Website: crate-barrel
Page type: billing-address
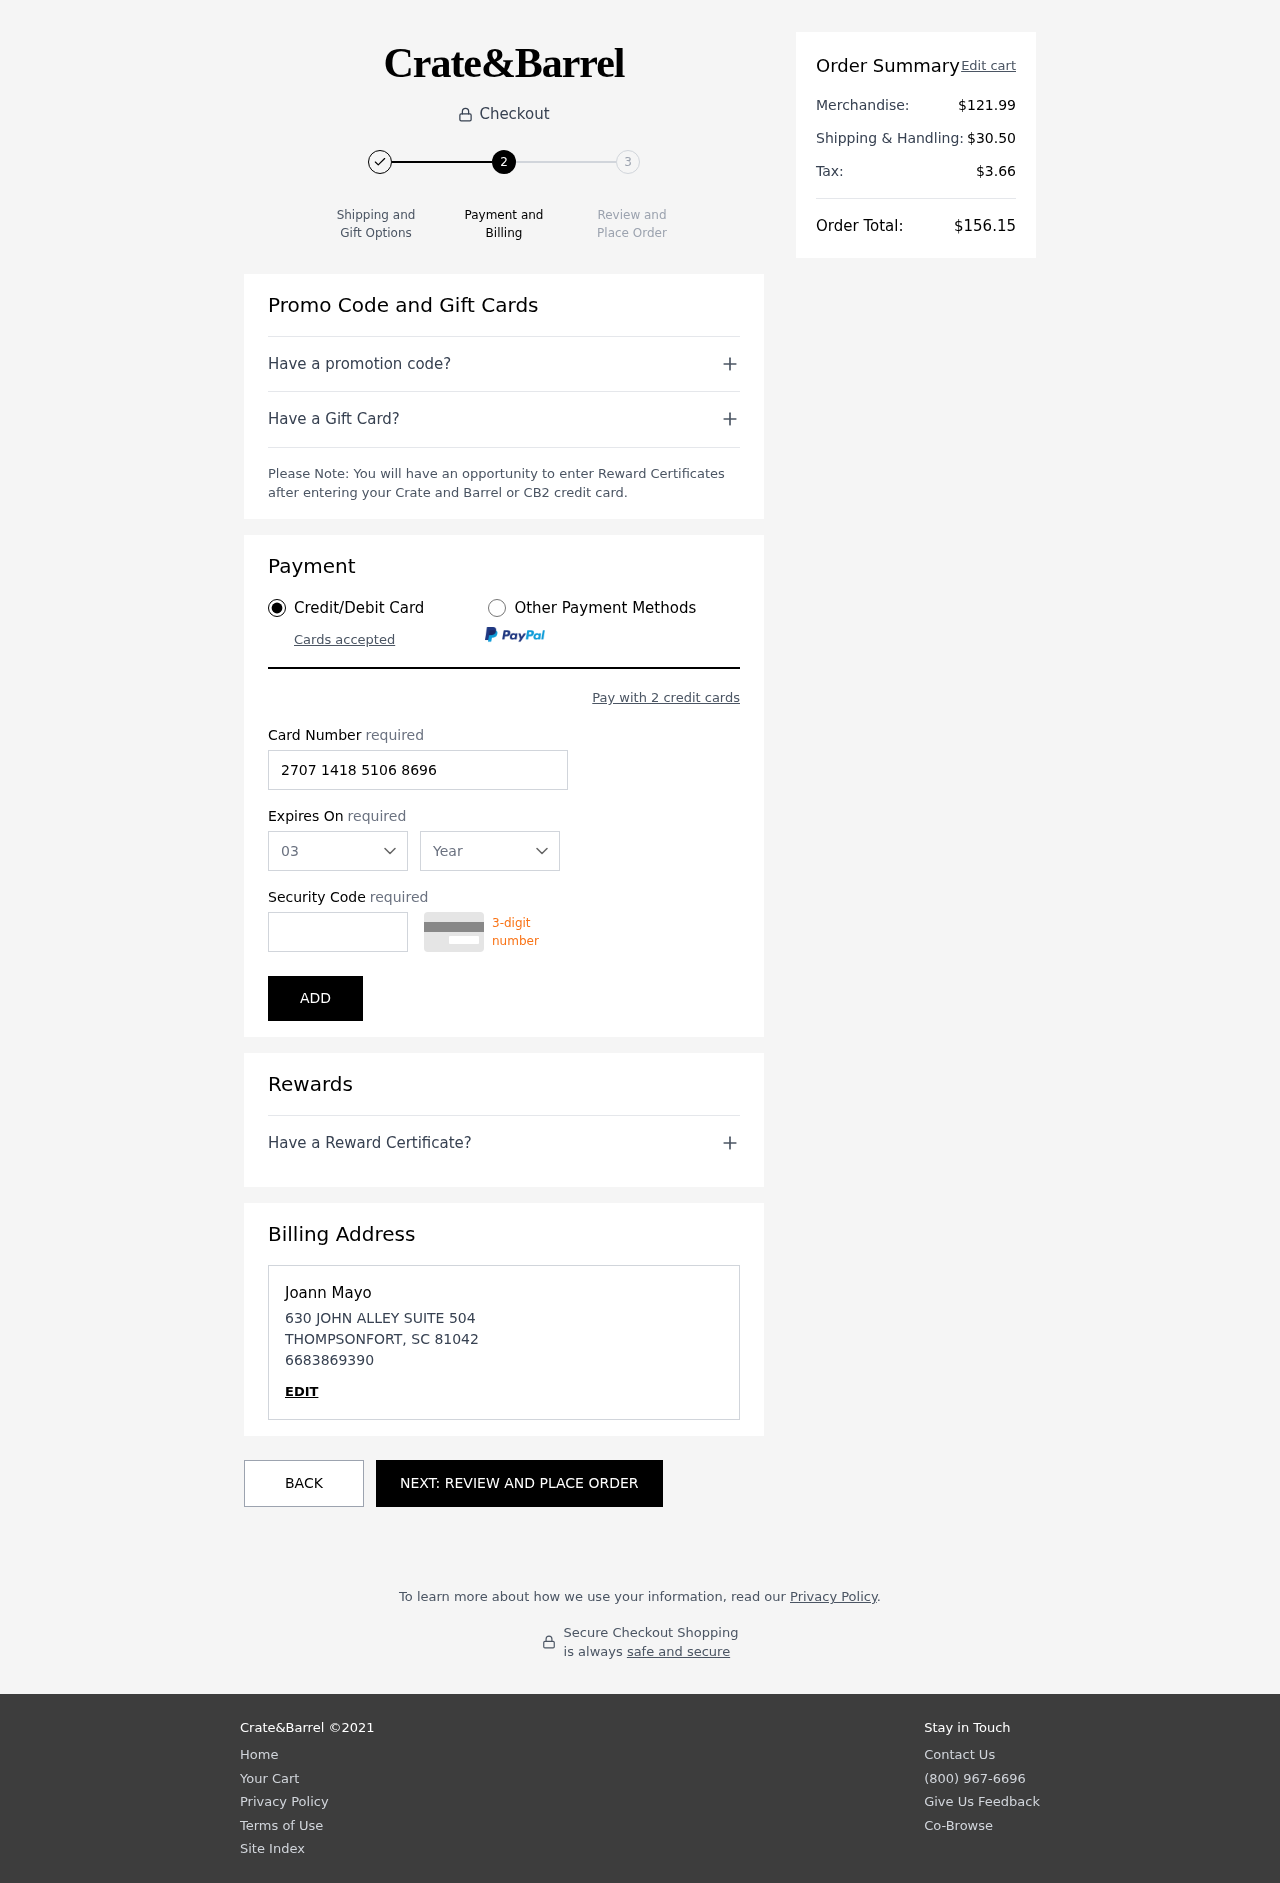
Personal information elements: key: PII_CARD_CVV
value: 016
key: PII_CARD_EXPIRY_MONTH
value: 03
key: PII_CARD_EXPIRY_YEAR
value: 29
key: PII_CARD_NUMBER
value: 2707 1418 5106 8696
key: PII_CITY
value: THOMPSONFORT
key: PII_FULLNAME
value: Joann Mayo
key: PII_PHONE
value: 6683869390
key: PII_POSTCODE
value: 81042
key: PII_STATE_ABBR
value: SC
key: PII_STREET
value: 630 JOHN ALLEY SUITE 504
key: PII_FIRSTNAME
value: Joann
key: PII_LASTNAME
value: Mayo
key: PII_PHONE_LINE
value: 9390
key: PII_PHONE_SUFFIX
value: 9390
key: PII_POSTCODE_FULL
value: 81042
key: PII_PHONE2
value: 6683869390
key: PII_PHONE3
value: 6683869390
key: PII_FULLNAME2
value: Joann Mayo
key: PII_FULLNAME3
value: Joann Mayo
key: PII_FIRSTNAME2
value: Joann
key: PII_FIRSTNAME3
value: Joann
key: PII_LASTNAME2
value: Mayo
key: PII_LASTNAME3
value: Mayo
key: PII_FIRSTNAME_DERIVED
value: Joann
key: PII_LASTNAME_DERIVED
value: Mayo
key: PII_PHONE_NUMERIC
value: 6683869390
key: PII_PHONE_LINE_NUMERIC
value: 9390
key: PII_PHONE_SUFFIX_NUMERIC
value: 9390
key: PII_POSTCODE_NUMERIC
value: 81042
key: PII_PHONE2_NUMERIC
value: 6683869390
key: PII_PHONE3_NUMERIC
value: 6683869390
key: PII_FULLNAME_DERIVED
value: Joann Mayo
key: PII_NAME_FULL_DERIVED
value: Joann Mayo
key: PII_PHONE_DIGITS
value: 6683869390
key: PII_PHONE_LAST4
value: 9390
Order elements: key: ORDER_SUBTOTAL
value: $121.99
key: ORDER_SHIPPING_COST
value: $30.50
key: ORDER_TAX
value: $3.66
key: ORDER_TOTAL
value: $156.15